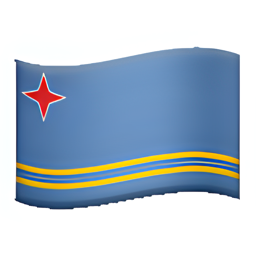
Name: flag for aruba
Emoji: 🇦🇼
Group: Flags
Sub-group: country-flag